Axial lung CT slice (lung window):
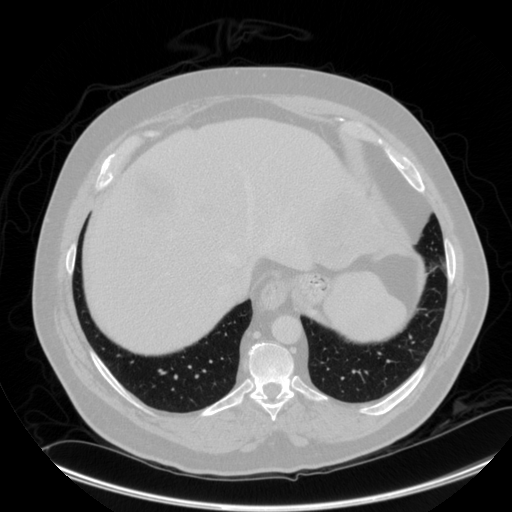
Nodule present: no